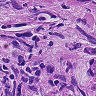
Metastatic tissue present: yes